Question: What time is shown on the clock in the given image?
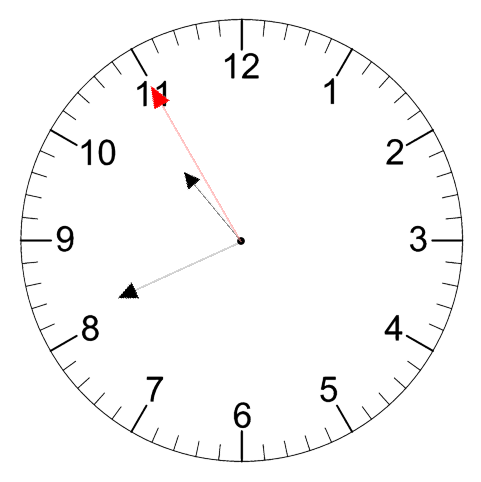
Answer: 10:40:55